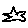
Label: star